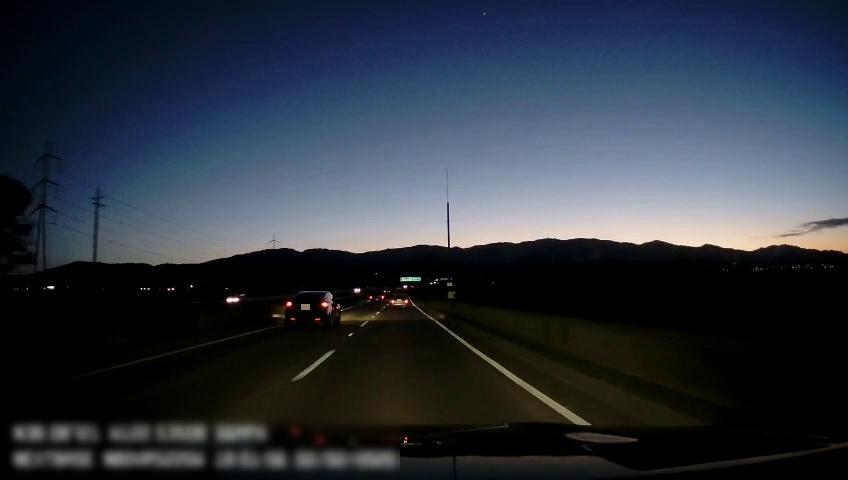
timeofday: Dusk/Dawn/Twilight
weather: Sunny
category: Drivable Space
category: Vehicles | Car
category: Vehicles | Car
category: Vehicles | Car
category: Vehicles | Car
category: Lanes | Current Lane
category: Lanes | Current Lane
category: Lanes | Alternate Lane
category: Traffic | Signs